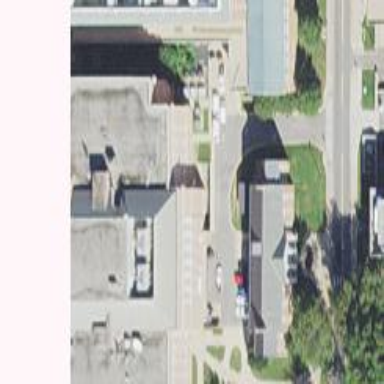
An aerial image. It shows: Library building.